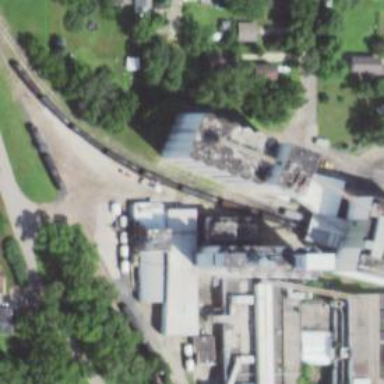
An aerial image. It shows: Silo.